Aerial crown-view tile of a tropical tree (Barro Colorado Island, Panama), acquired 20250616:
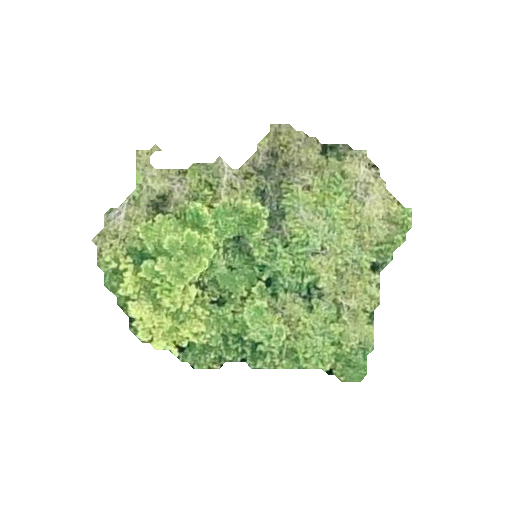
Species: Terminalia amazonia
GBIF accepted scientific name: Terminalia amazonica
Crown area: 81.778 m²